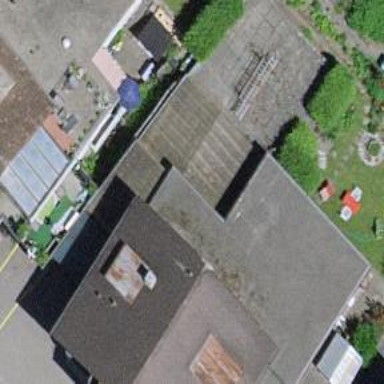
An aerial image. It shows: Garage building.